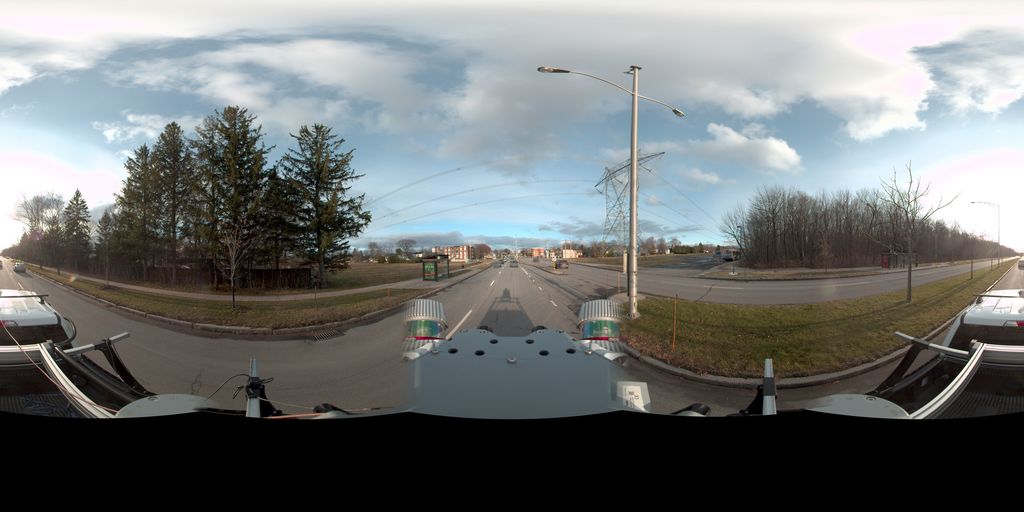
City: quebec_city